Field crop: maize
Growth stage: 2
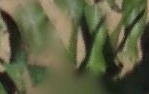
Species: maize